Field crop: maize
Growth stage: 2
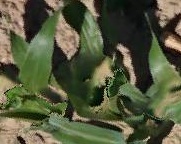
Species: maize